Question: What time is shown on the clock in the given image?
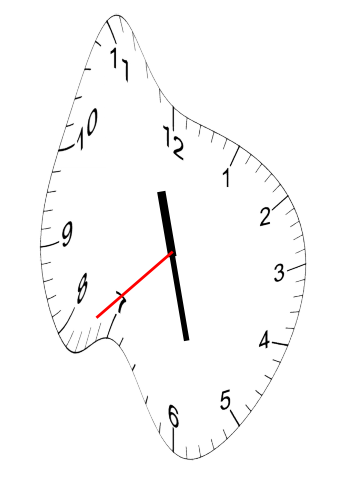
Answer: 11:27:38